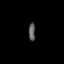
Tissue: prostate
Cell type: T cells
Senescence score: 0.3375
Nuclear area (px): 113
Mean DAPI intensity: 93.442